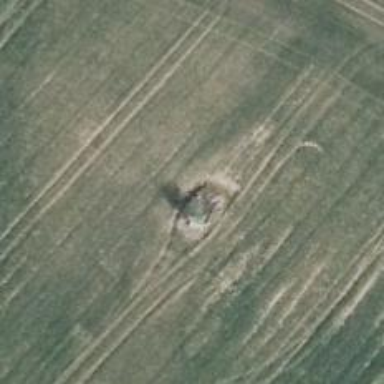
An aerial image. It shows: Hunting stand.